Interaction volume radius: 5 \u00c5
Interaction volume height: 15 \u00c5
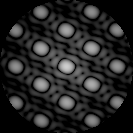
Disorder parameter: 0.004126